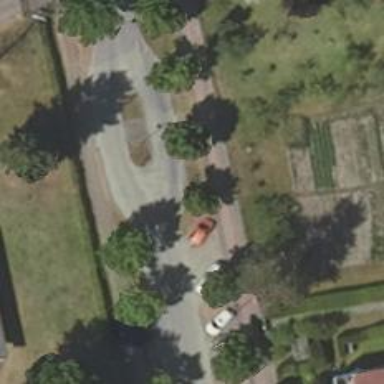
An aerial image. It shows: Traffic calming island.